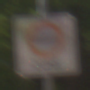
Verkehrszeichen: BeginnUmweltzone
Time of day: MorningAfternoon
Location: Outdoor (Suburban)
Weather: PartlyCloudy
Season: NotSpecified
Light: Natural